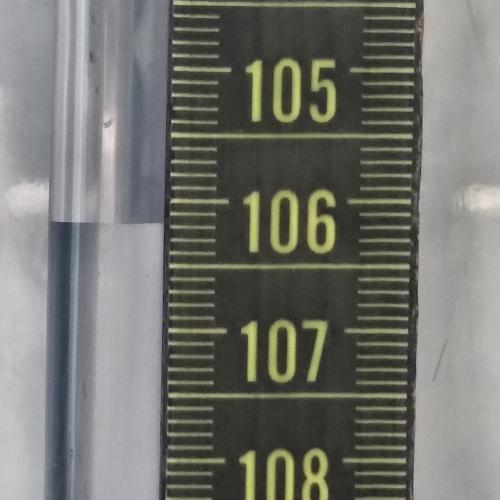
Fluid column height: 106.2 cm